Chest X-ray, AP view. Patient: 11 years old, sex F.
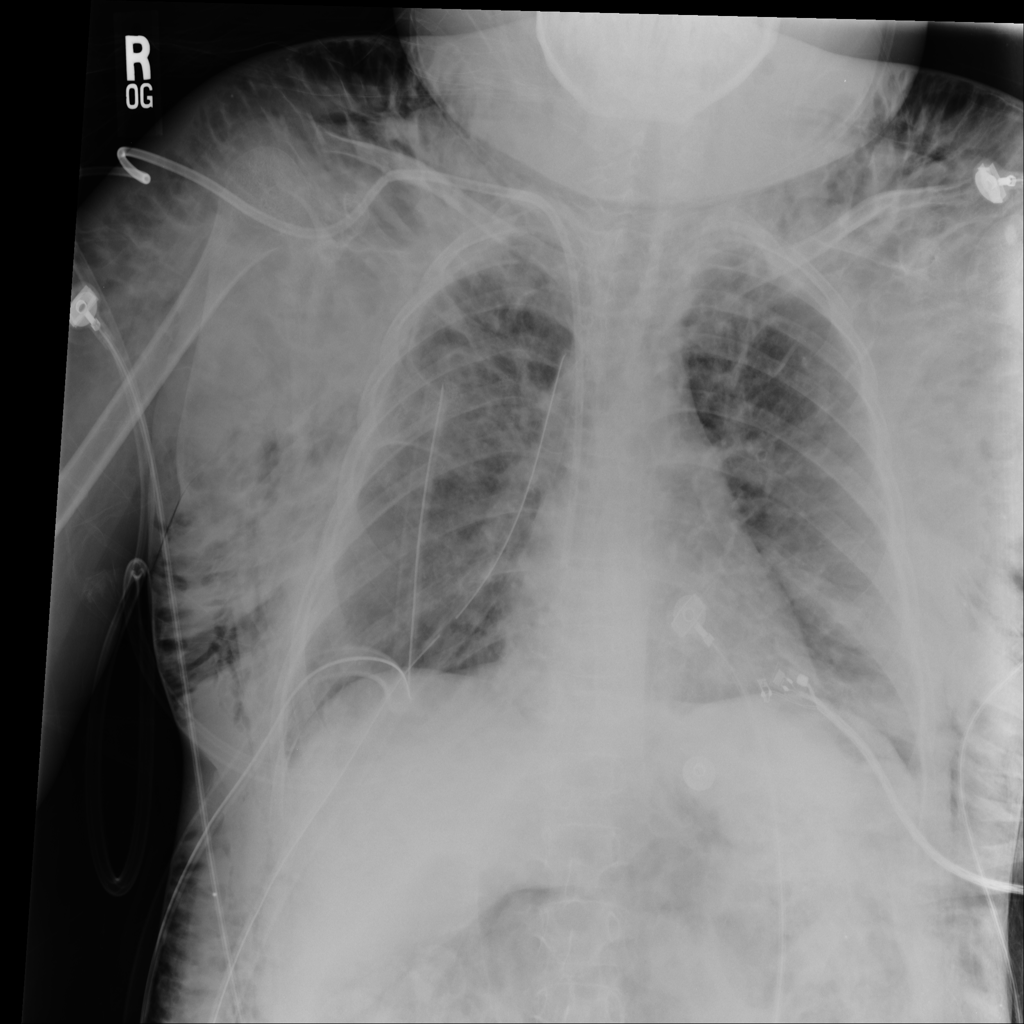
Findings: No Finding